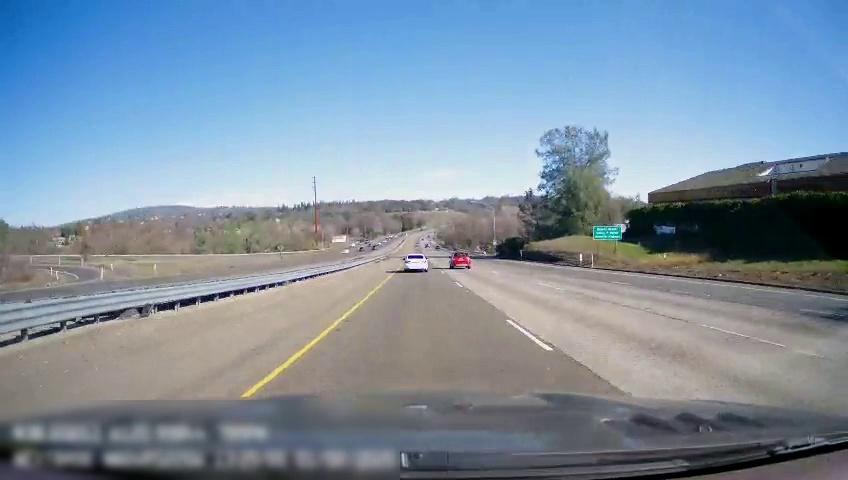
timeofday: Day
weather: Sunny
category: Drivable Space
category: Drivable Space
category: Vehicles | Car
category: Vehicles | Car
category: Lanes | Current Lane
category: Lanes | Current Lane
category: Lanes | Alternate Lane
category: Lanes | Alternate Lane
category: Lanes | Alternate Lane
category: Lanes | Opposite Lane
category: Traffic | Signs